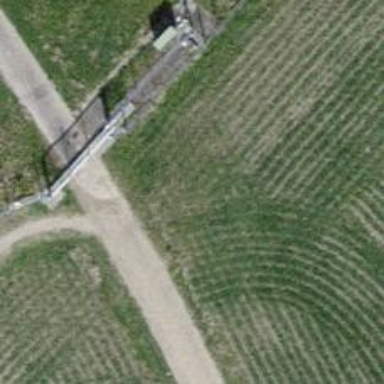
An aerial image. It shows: Lift gate barrier.